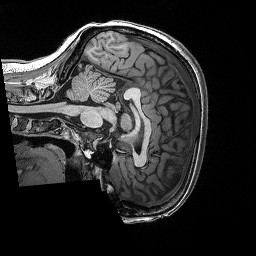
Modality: T1w
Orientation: sagittal
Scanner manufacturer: siemens
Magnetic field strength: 3 T
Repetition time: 2.53 s
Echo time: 0.0033 s